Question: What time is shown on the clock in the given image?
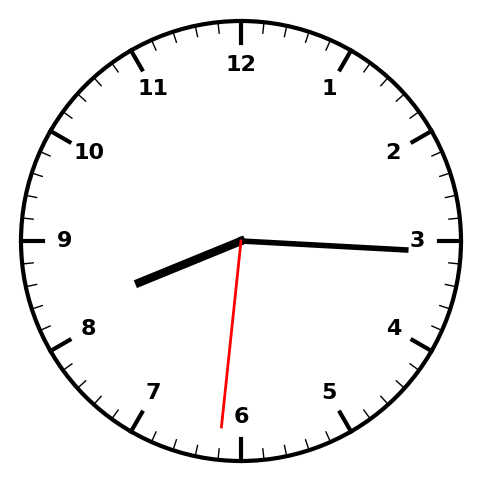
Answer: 08:15:31